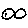
Label: fish